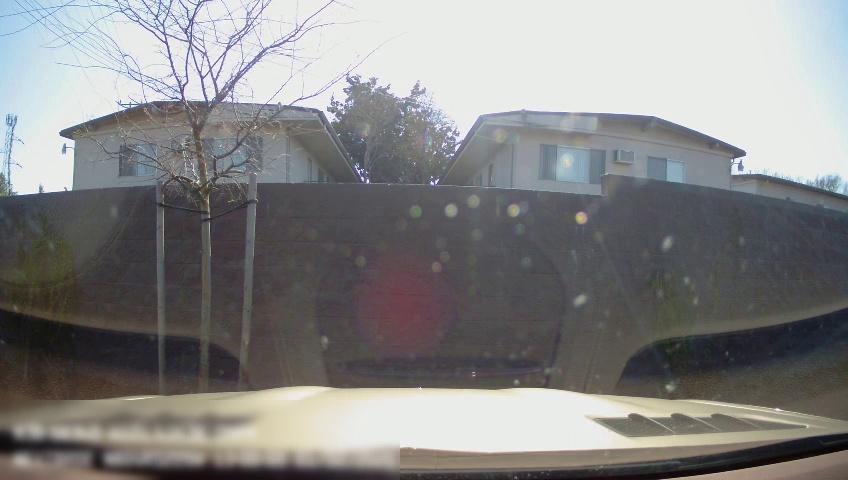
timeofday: Day
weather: Sunny